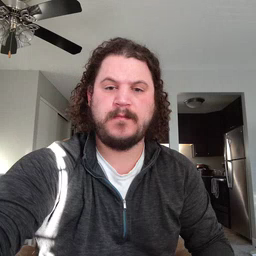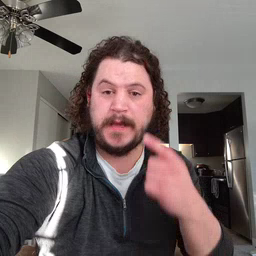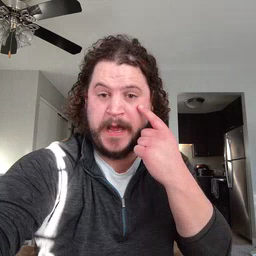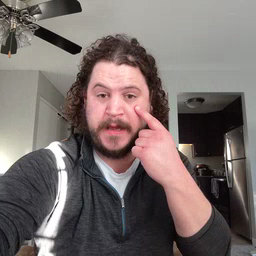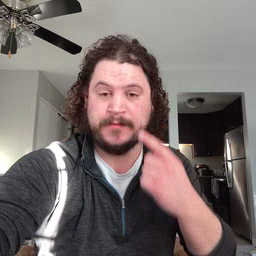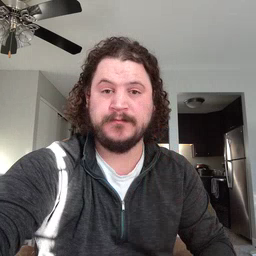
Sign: eye